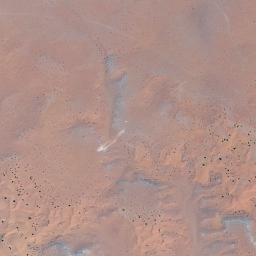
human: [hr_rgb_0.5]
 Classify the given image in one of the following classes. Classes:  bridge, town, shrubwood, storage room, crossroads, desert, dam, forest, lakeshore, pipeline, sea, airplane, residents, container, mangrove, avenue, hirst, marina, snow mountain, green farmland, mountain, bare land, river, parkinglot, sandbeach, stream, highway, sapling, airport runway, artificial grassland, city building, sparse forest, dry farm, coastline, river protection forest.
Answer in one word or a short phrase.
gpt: desert